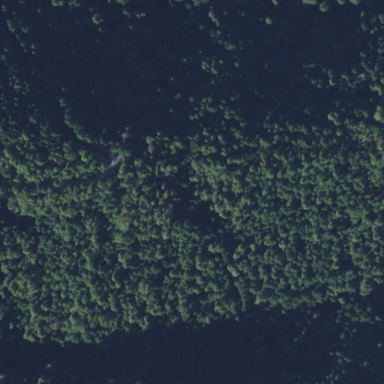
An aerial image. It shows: Forest area.